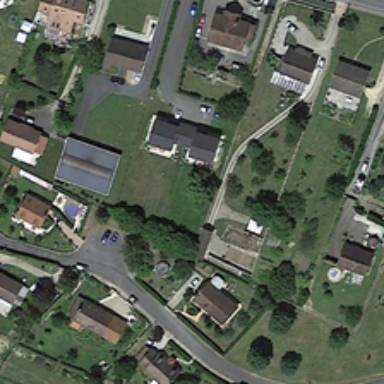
Many buildings and green trees are in a medium residential area .